Question: I am using the following to plot a horizontal line in matplotlib:
'''
axScatter.axhline(y=0.285987, xmin=-1.5, xmax=0.491, color='black', linestyle=':')
'''
However, it is just ever so slightly out:

I'd rather have a function where y = 0.285987 between the x-range: -1.5 and ~0.72. Does anyone know how to plot a line without using 'axhline'?
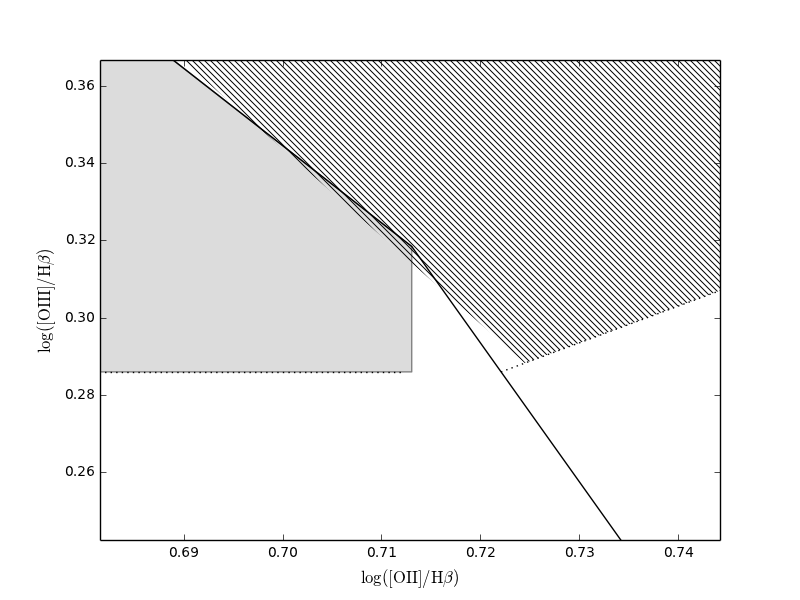
Answer: 'axhline' xmin and xmax are to given in the axes coordinates (so that 0.5 is the middle of the axes).
If you want to have a exact line in data coordinates you could just use plot:
'''
x = [-1.5, 0.72]
y = [0.285987, 0.285987]
ax.plot(x, y)
'''